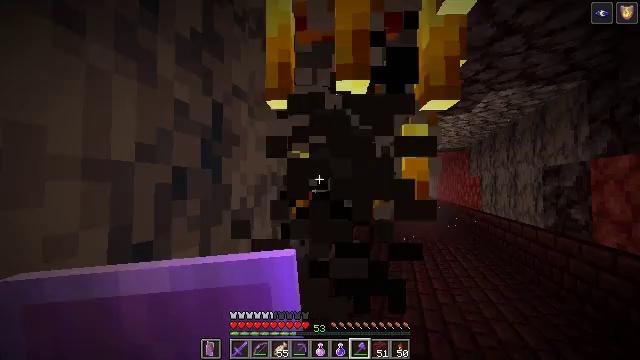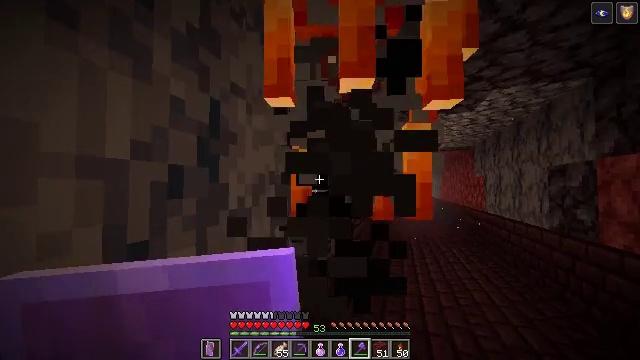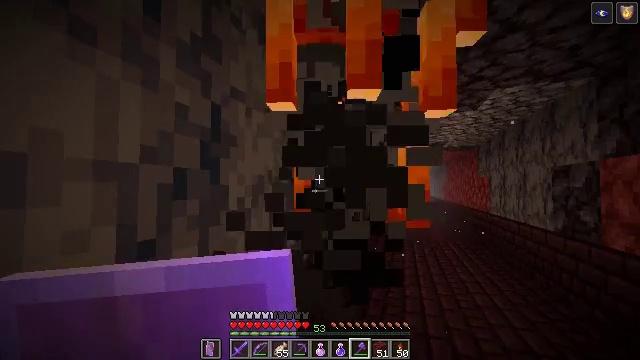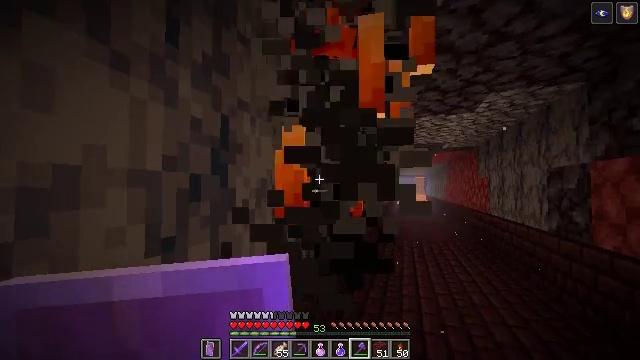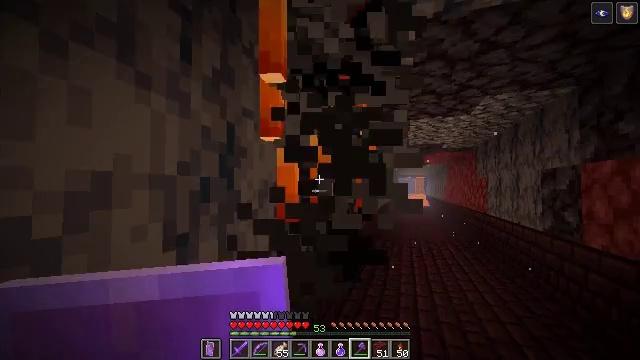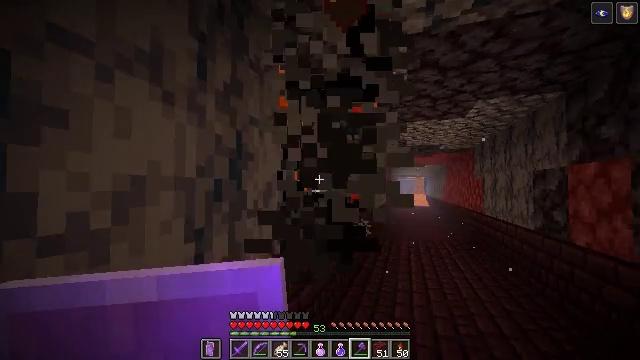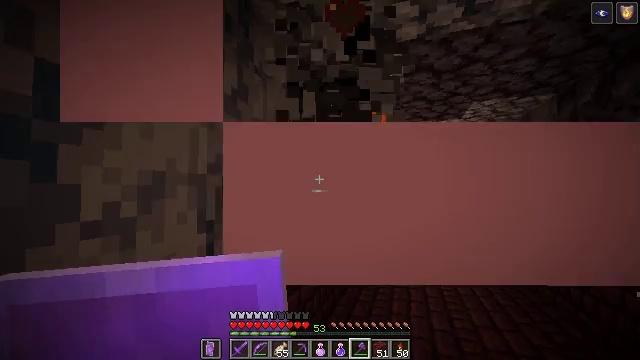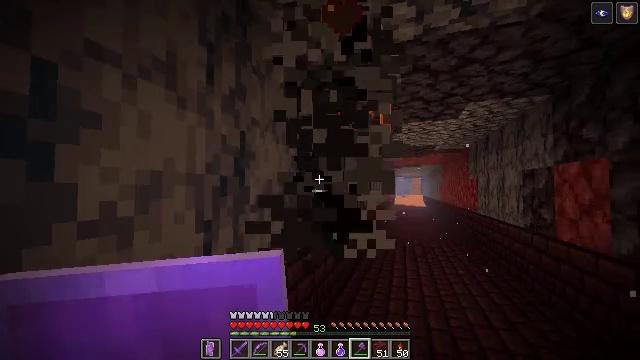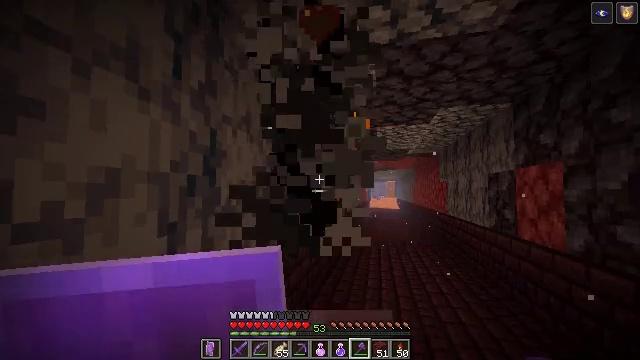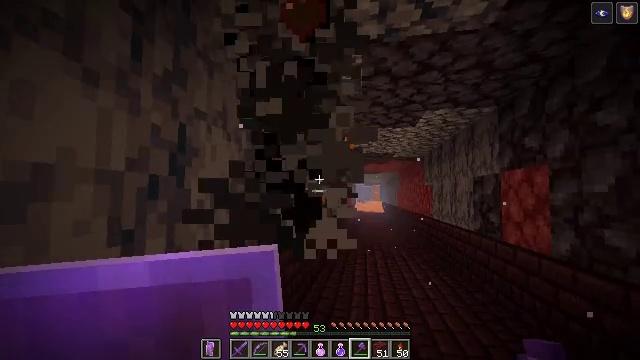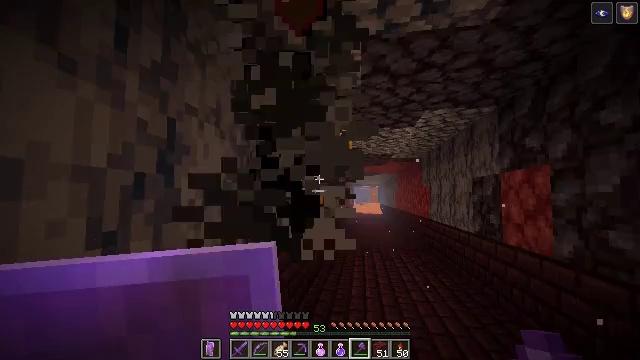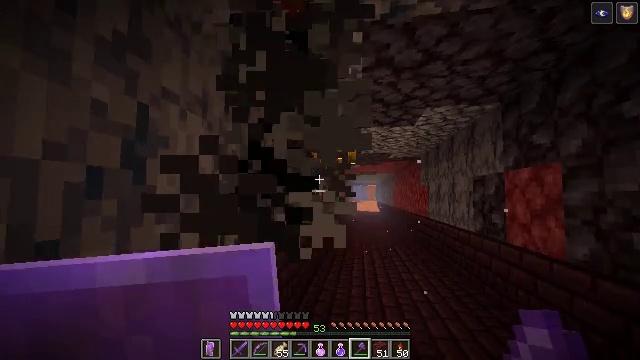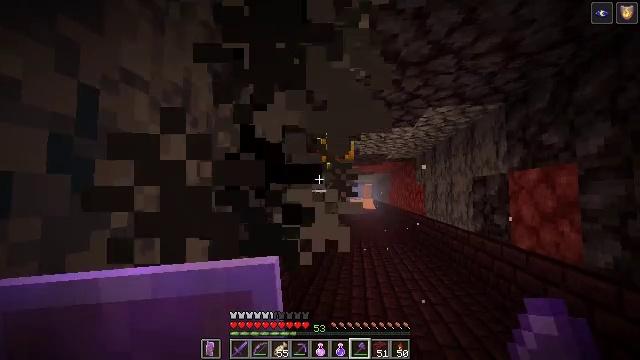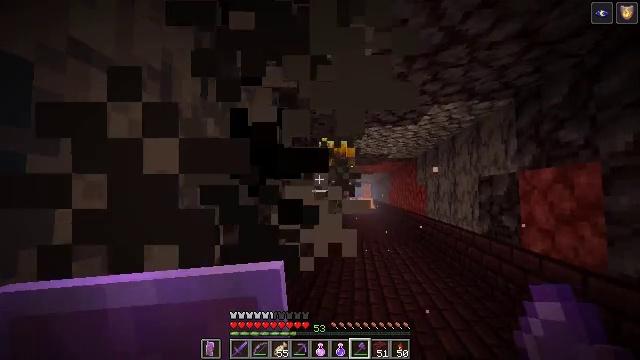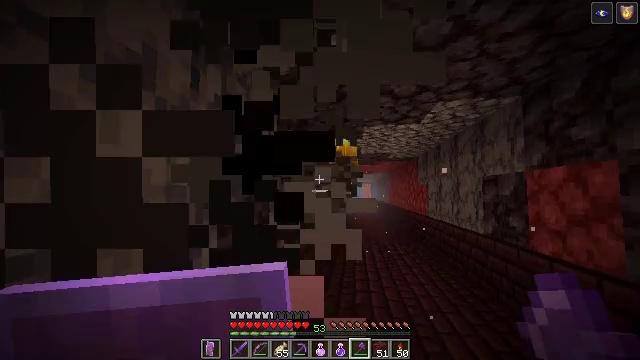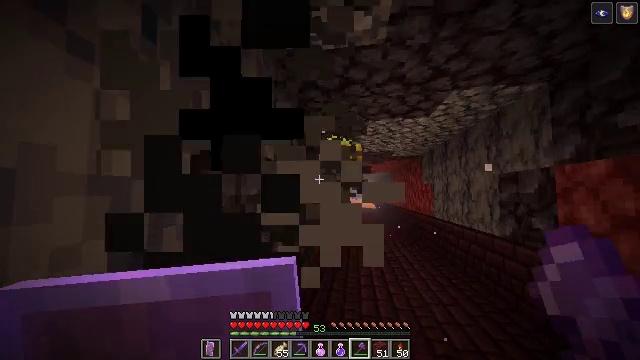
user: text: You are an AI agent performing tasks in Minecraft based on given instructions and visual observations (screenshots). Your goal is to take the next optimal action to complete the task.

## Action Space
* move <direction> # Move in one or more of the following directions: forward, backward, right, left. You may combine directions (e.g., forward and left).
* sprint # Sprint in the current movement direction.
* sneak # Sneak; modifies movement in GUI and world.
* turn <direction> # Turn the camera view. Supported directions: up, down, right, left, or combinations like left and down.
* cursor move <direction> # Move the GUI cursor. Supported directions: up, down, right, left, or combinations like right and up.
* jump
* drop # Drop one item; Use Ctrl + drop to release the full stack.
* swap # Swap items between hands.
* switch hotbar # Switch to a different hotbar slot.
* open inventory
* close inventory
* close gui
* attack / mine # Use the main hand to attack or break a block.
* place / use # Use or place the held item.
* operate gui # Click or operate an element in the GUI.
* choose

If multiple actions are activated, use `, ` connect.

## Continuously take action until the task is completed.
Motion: motion action
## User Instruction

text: Kill the blaze.
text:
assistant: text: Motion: move back
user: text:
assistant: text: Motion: move back
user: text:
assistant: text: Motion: move back
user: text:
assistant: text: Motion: move back
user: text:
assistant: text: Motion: no_op
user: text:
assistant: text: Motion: no_op
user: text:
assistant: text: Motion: no_op
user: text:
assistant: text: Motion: move forward, turn right
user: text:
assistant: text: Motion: move forward, turn right
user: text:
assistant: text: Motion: move forward, sprint
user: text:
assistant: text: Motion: move forward, sprint
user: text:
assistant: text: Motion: move forward, sprint
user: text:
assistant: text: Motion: move forward, sprint
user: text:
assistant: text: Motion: move forward, sprint
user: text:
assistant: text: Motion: move forward, sprint
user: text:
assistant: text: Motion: move forward, sprint
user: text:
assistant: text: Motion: move forward, sprint
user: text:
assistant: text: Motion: move forward, sprint
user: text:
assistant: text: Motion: move forward, sprint
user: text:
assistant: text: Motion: move forward, sprint, turn right and up
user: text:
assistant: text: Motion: move forward, sprint
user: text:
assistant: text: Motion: move forward, sprint
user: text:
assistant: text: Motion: move forward, sprint
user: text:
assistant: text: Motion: move forward, sprint
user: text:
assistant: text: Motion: move forward, sprint
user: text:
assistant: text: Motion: move forward, sprint
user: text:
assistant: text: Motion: move forward, sprint
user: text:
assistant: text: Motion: move forward, sprint
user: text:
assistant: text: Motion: move forward, sprint
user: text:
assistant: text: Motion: move forward, sprint